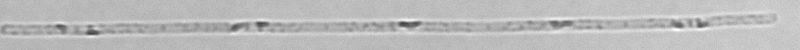
Label: Leptocylindrus